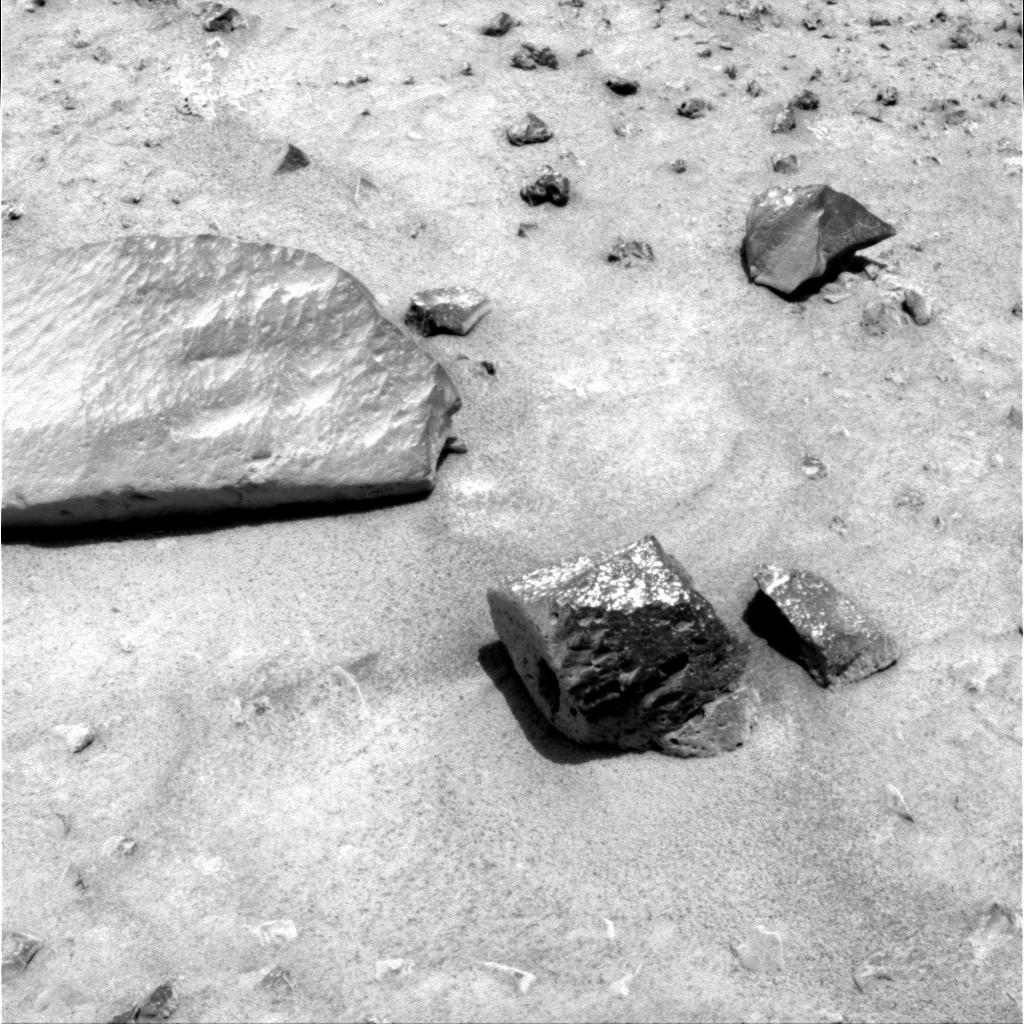
Terrain classes present: Gravel / Sand / Soil, Rock, Shadow